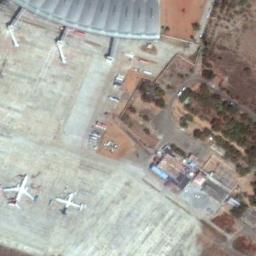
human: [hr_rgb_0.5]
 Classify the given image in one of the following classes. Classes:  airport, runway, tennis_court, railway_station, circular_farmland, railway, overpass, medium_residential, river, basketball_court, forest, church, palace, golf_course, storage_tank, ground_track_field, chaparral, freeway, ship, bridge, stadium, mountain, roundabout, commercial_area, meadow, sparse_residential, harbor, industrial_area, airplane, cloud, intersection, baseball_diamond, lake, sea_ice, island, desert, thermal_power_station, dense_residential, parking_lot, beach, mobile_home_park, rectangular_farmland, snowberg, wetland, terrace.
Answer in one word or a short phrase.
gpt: airplane